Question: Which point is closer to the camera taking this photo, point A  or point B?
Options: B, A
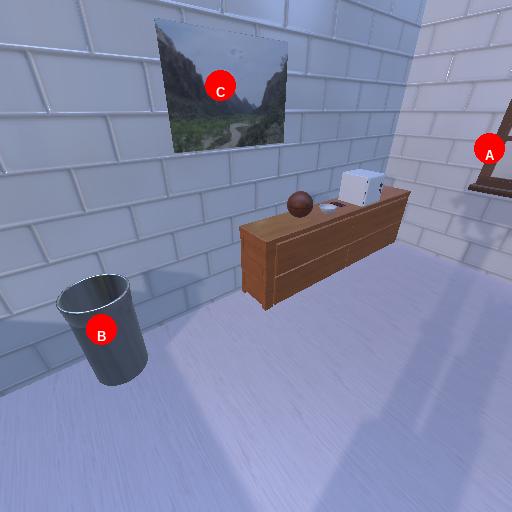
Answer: B